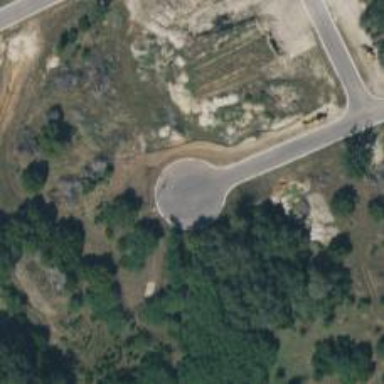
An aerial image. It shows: Turning circle on the road.